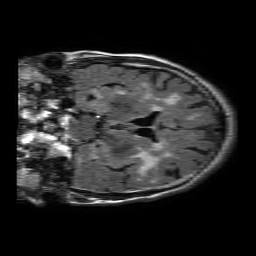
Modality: FLAIR
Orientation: coronal
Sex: female
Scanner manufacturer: philips
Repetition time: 11 s
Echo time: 0.125 s